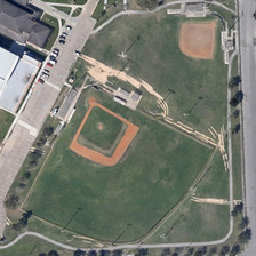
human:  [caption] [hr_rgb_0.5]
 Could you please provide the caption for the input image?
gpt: a parking lot between some blocks and two baseball fields .

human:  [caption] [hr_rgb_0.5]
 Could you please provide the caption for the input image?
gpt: two baseball fields are near two buildings and some sparsely distributed trees in one side of a road .

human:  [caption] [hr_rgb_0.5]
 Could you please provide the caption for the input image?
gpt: this baseballfield is surrounded by a lawn and rows of trees and roads .

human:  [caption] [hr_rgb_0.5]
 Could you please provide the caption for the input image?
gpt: the baseball field with some reflections of lamp posts is next to two buildings .

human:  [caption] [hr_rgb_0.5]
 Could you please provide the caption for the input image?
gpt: the parking lot is sandwiched between some buildings and two baseball field with roads alongside it .